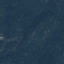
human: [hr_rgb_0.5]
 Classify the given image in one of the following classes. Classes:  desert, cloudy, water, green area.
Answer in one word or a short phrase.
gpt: green area